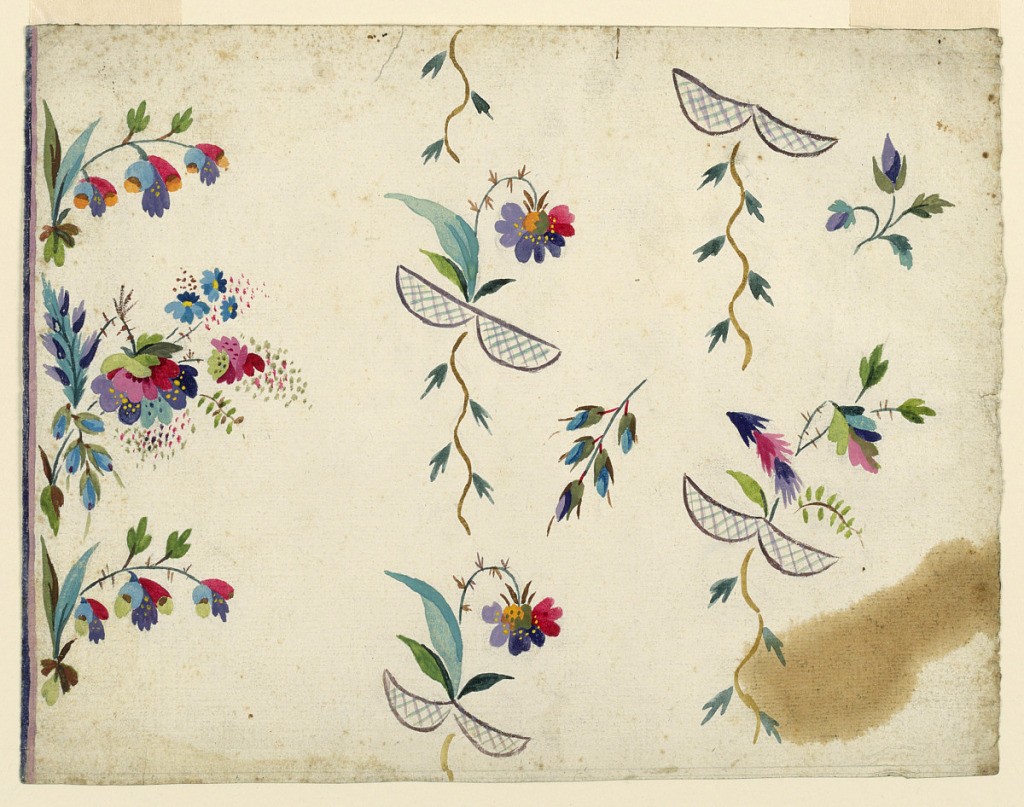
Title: Design for a Waistcoat
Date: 1780-1790
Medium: Black crayon, various gouache colors on paper
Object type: Drawing
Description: Design and sketch for the embroidery of men's waistcoats. Recto: A dark blue and violet stripe are at left. Beside these are to alternate a flower bunch and a flower bough of which two are shown. Plants of two different designs each growing beneath two netted wings form vertical staggered rows. Flower boughs are shown in the intervals. Verso: The pocket and the field show plants frowing from scalloped panels.